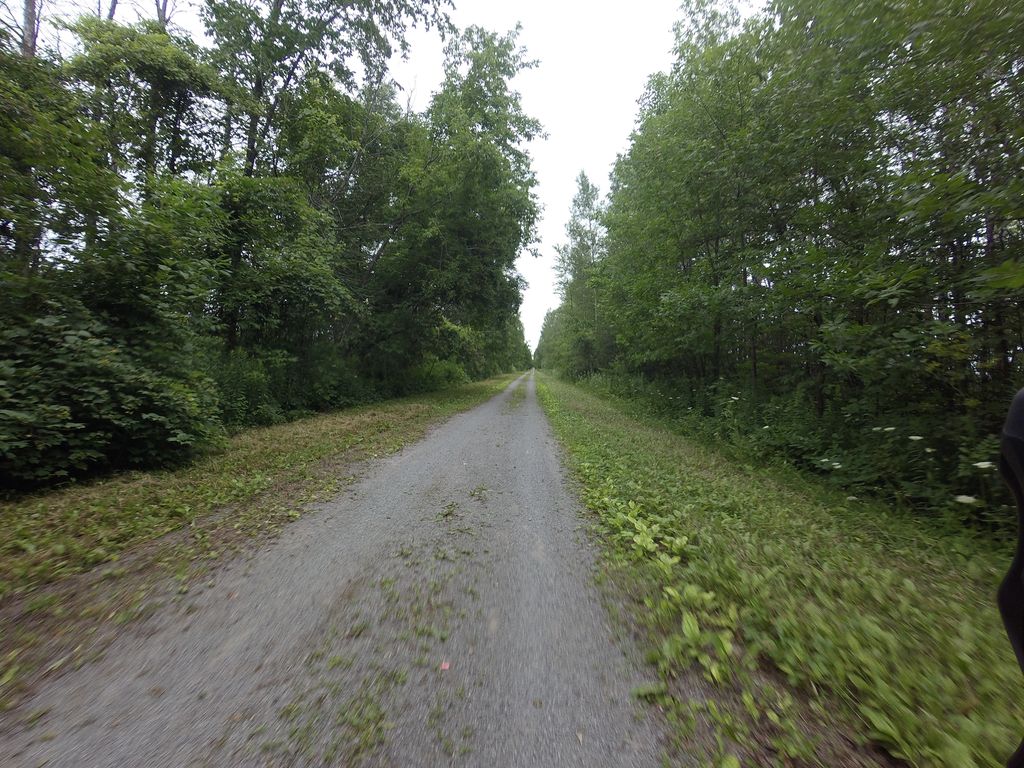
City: ottawa-gatineau